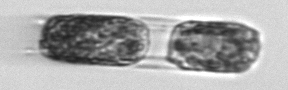
Label: Hemiaulus